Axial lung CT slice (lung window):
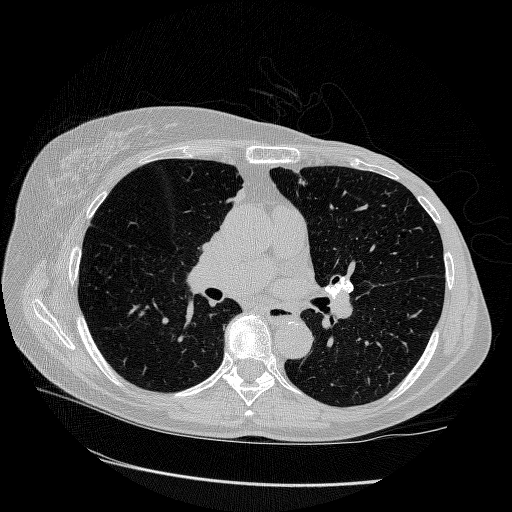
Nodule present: no